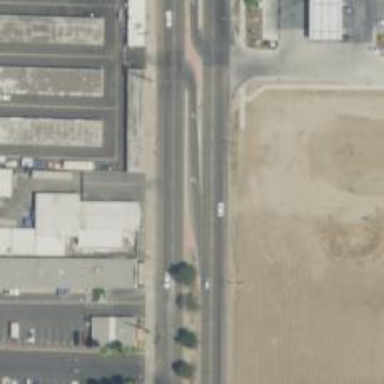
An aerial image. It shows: Asphalt road with secondary link designation.